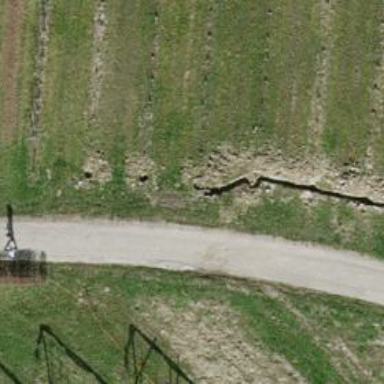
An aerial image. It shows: Paved track with grade1 quality.